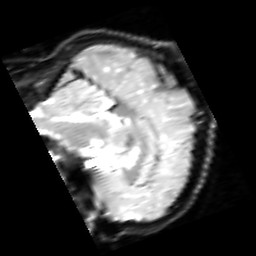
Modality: inplaneT2
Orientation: sagittal
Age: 20
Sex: male